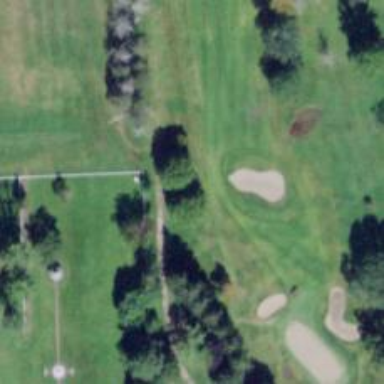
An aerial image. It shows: Pathway for golfing.